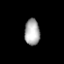
Tissue: prostate
Cell type: T cells
Senescence score: 0.2704
Nuclear area (px): 390
Mean DAPI intensity: 171.238